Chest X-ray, PA view. Patient: 53 years old, sex M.
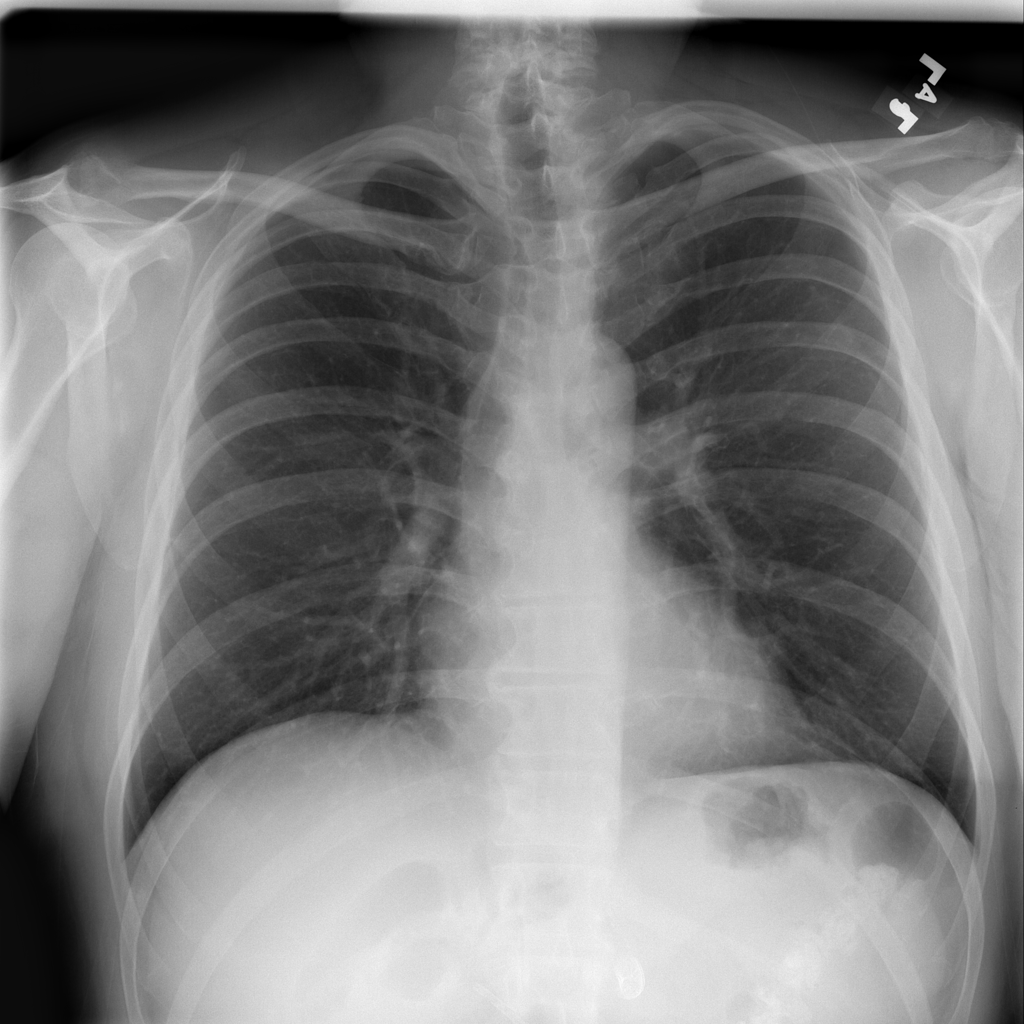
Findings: No Finding